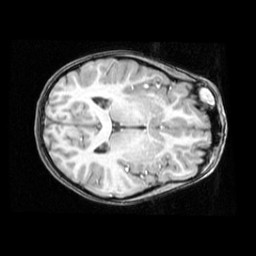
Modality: T1w
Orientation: axial
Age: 11
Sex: female
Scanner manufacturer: ge
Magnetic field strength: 1.5 T
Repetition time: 0.03333 s
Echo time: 0.008 s